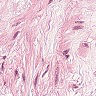
Metastatic tissue present: yes